Field crop: tomato
Growth stage: 1
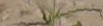
Species: cyperus